Field crop: maize
Growth stage: 1
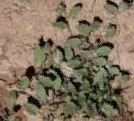
Species: convolvulus